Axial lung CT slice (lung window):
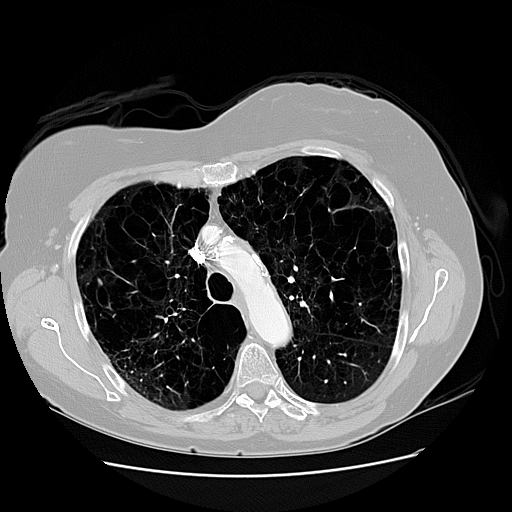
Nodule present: no